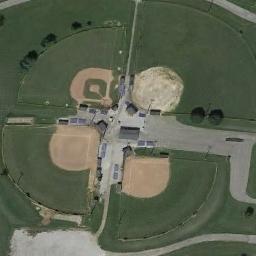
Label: baseball_diamond